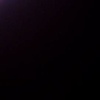
Label: space